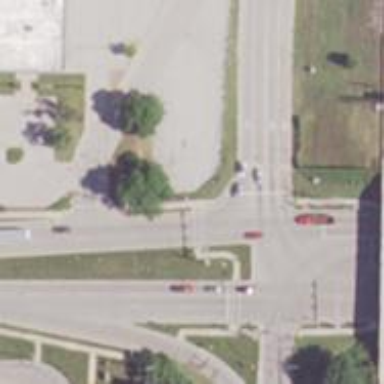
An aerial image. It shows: Footway that serves as traffic island.